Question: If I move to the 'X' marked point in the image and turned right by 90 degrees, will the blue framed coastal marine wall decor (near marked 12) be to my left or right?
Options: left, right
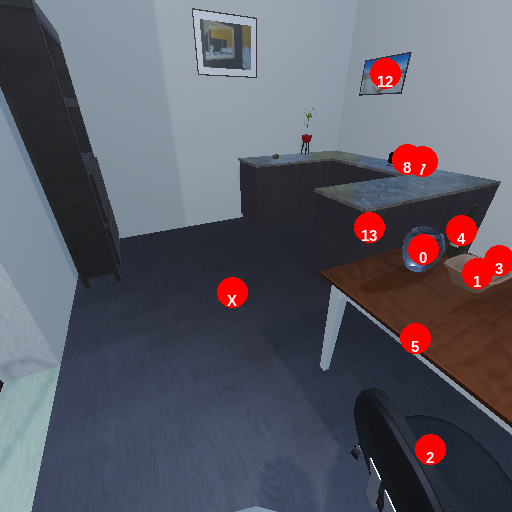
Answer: left